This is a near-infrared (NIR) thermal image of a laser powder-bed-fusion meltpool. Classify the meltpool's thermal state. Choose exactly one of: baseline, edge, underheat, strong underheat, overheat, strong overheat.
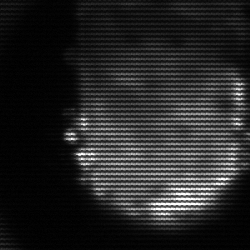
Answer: baseline